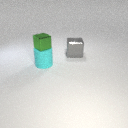
large cyan rubber cylinder below small green metal cube